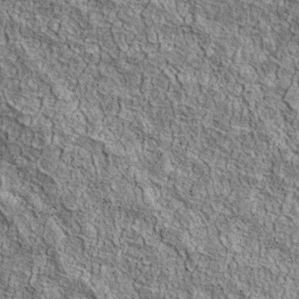
Label: non_frost